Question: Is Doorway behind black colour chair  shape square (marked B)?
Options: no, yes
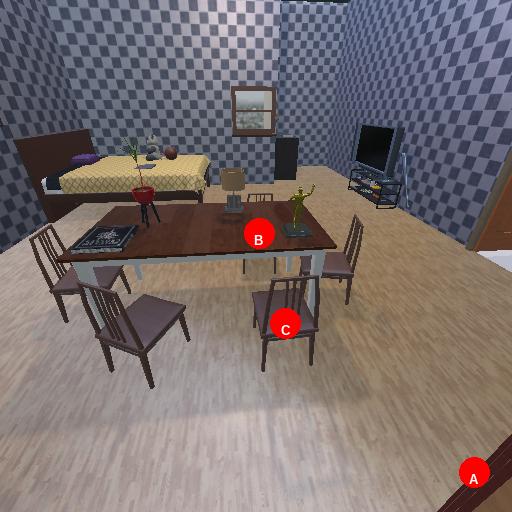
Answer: no